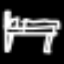
Label: bed